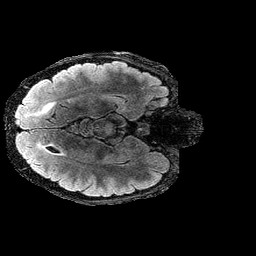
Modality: FLAIR
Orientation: axial
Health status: ill
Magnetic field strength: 3 T